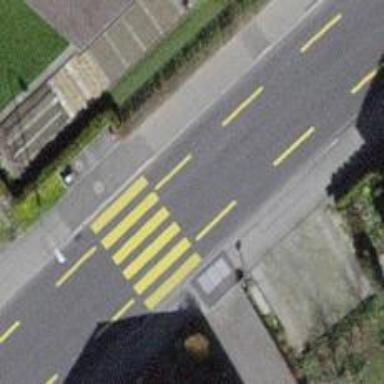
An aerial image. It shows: Zebra crossing on footway.